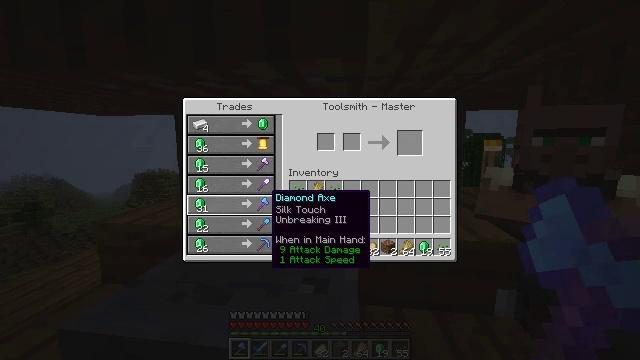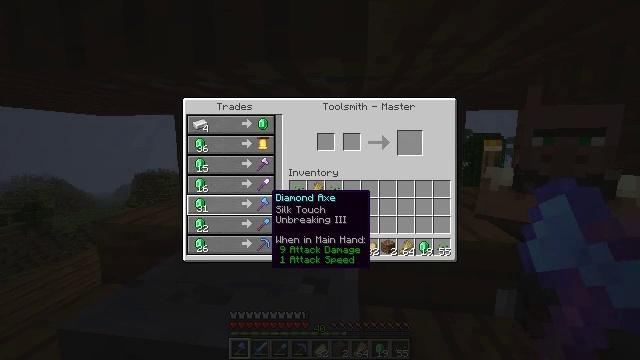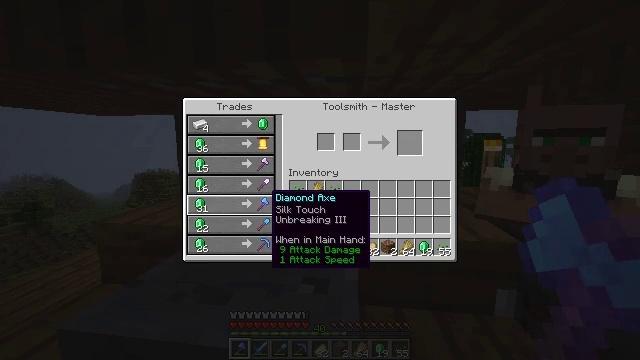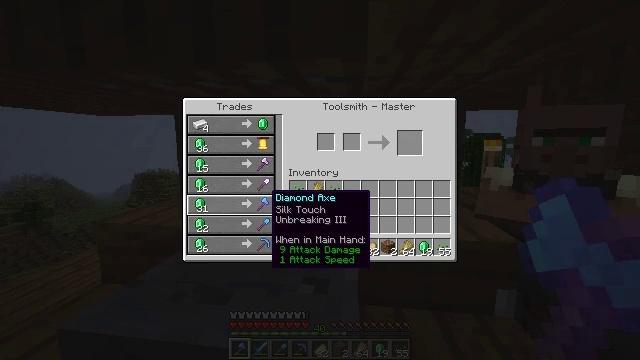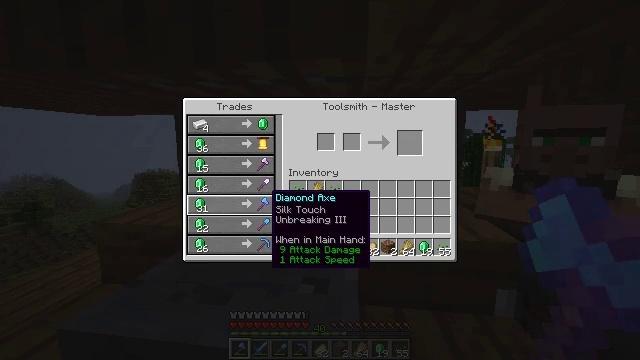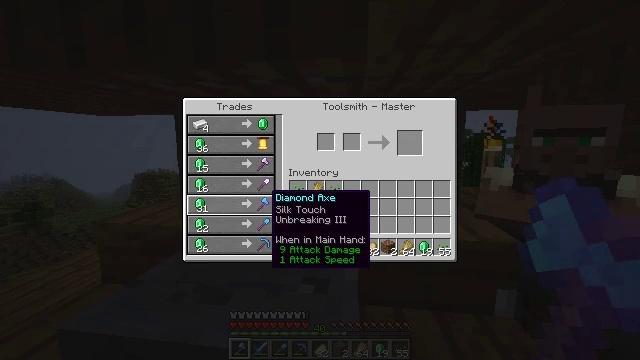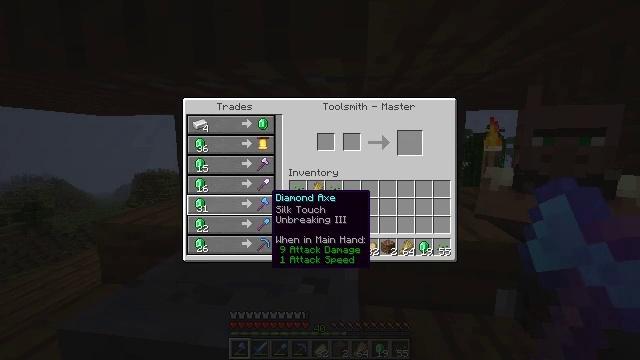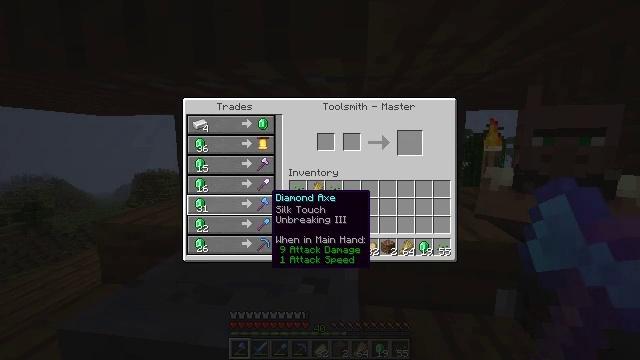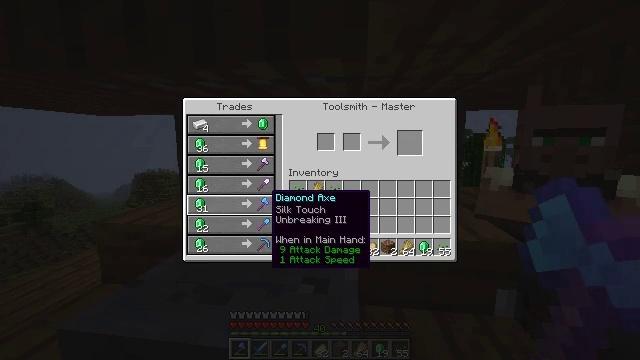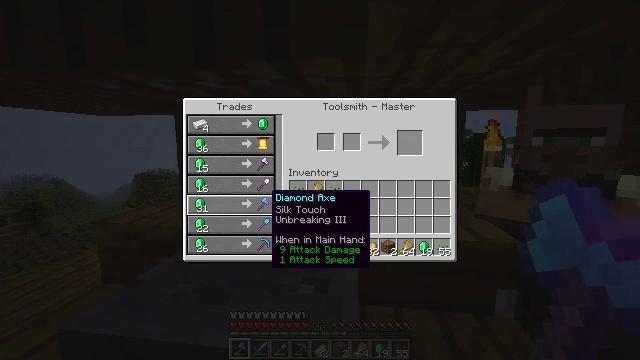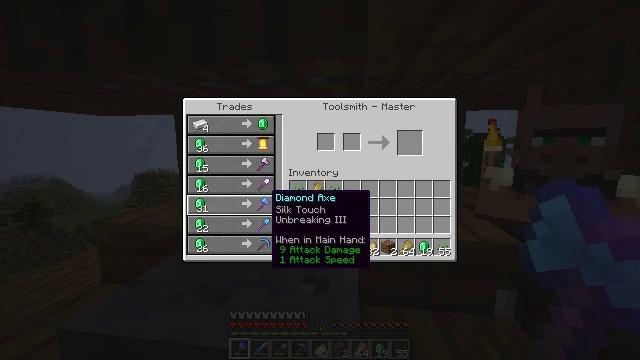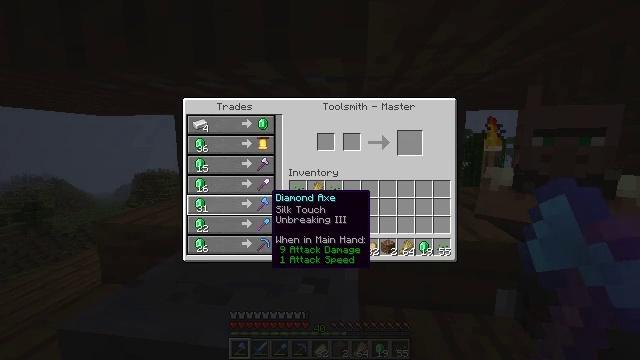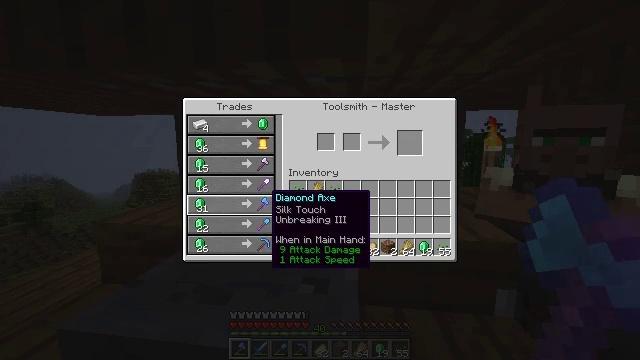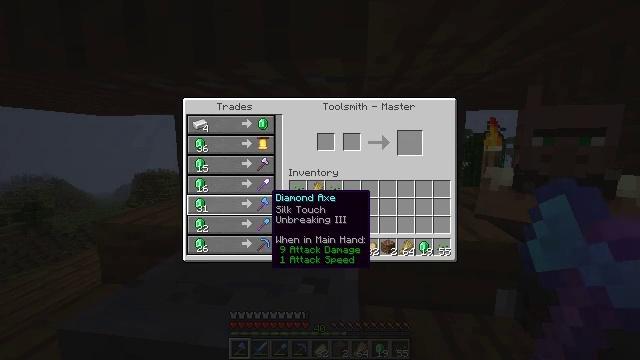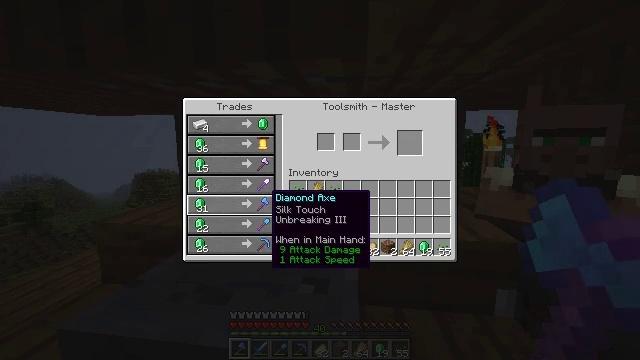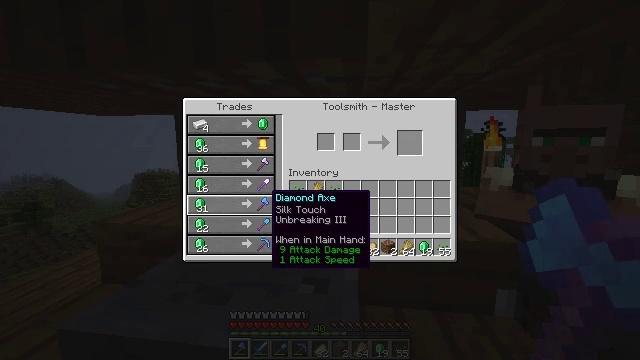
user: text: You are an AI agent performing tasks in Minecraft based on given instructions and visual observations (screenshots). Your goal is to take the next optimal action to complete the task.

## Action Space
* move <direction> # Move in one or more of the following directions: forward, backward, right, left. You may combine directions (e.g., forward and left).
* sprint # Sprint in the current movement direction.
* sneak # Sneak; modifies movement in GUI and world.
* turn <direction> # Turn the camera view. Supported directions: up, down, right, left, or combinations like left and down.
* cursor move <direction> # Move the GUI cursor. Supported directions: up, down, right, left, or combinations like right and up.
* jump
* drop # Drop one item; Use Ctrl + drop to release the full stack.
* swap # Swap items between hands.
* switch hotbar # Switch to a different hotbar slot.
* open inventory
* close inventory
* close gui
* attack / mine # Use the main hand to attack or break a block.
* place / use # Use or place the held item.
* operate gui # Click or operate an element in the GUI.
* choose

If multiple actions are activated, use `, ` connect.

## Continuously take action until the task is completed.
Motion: motion action
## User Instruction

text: Craft a diamond hoe.
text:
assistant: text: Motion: no_op
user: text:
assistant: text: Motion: no_op
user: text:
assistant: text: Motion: no_op
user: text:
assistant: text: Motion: no_op
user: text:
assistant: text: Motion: no_op
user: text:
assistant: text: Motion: no_op
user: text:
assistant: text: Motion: no_op
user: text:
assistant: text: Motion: no_op
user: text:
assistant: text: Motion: no_op
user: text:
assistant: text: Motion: no_op
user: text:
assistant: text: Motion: no_op
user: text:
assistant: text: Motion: no_op
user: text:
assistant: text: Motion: no_op
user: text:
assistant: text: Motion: no_op
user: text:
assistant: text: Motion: no_op
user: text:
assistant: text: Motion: no_op
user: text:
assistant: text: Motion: no_op
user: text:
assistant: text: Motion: no_op
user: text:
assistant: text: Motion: no_op
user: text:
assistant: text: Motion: no_op
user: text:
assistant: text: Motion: no_op
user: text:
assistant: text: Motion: no_op
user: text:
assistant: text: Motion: no_op
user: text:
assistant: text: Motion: no_op
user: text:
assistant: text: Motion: no_op
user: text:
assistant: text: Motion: no_op
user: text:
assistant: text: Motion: no_op
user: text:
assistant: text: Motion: no_op
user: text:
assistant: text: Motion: no_op
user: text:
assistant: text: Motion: no_op